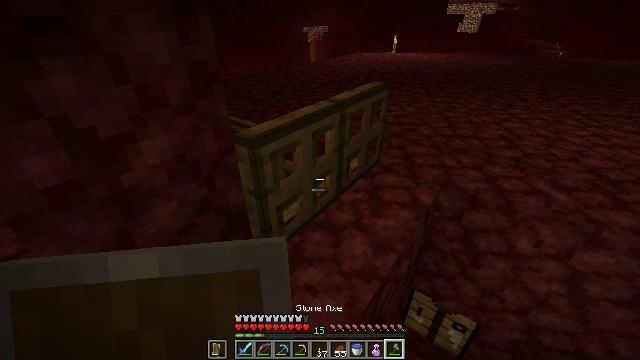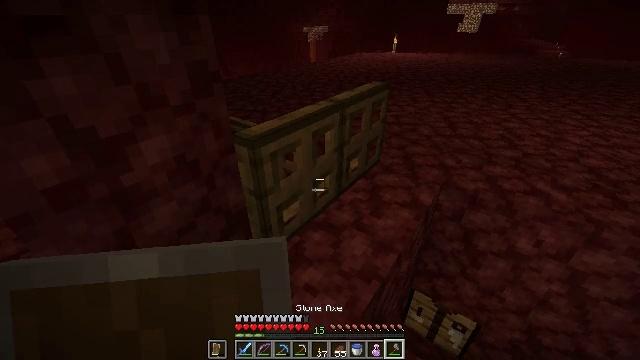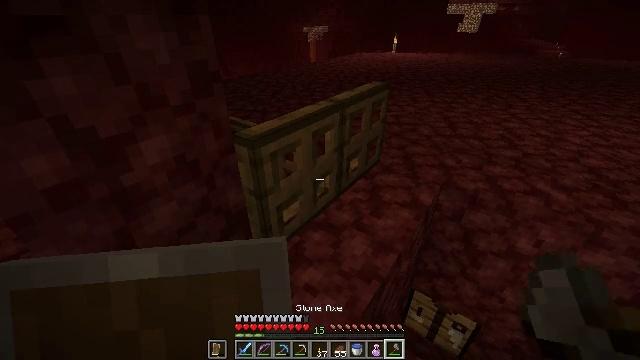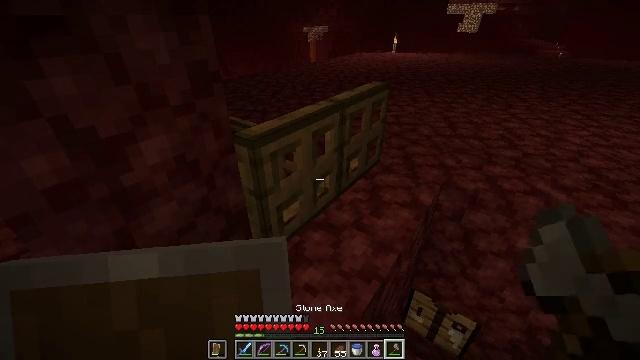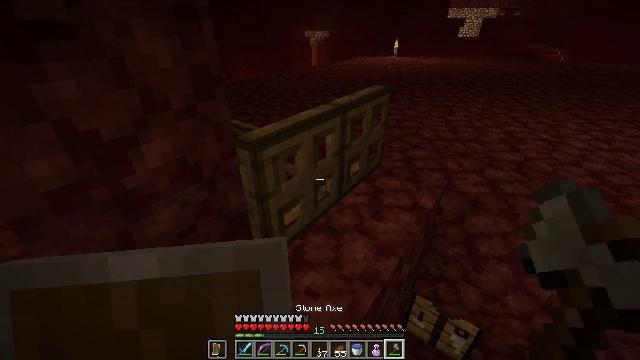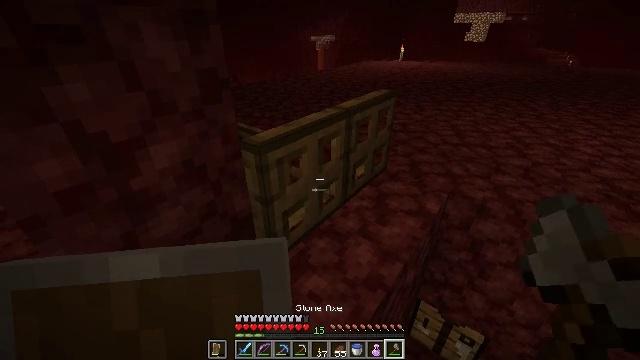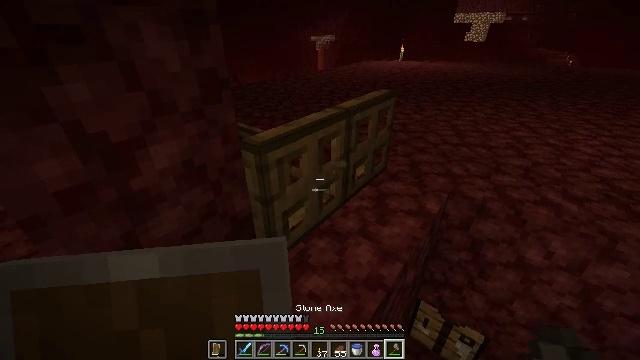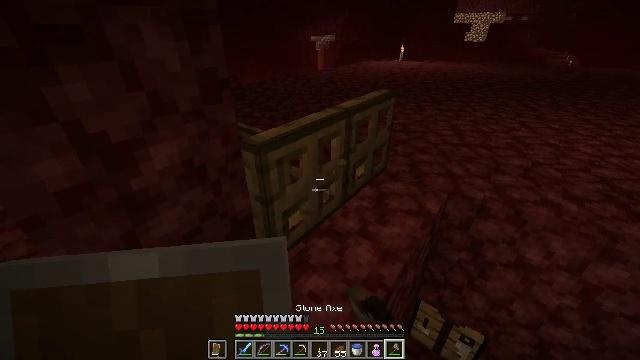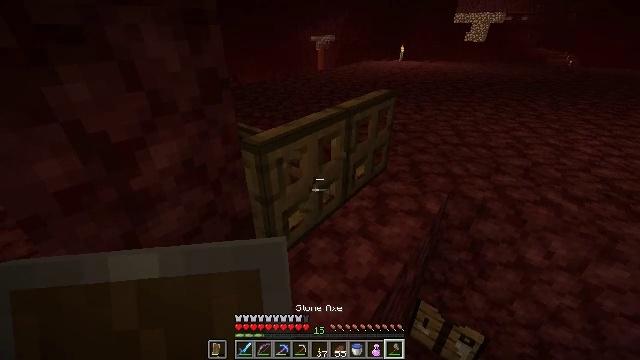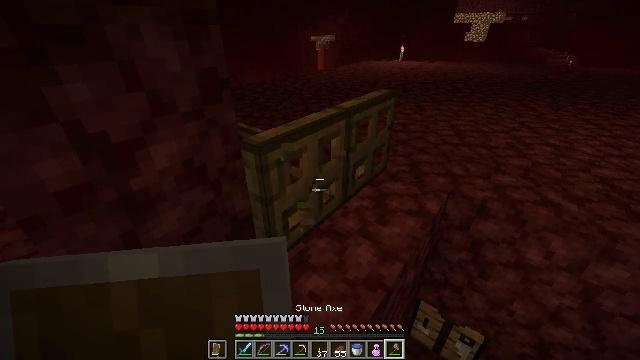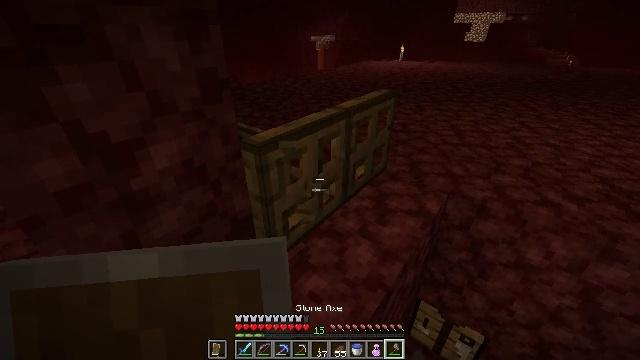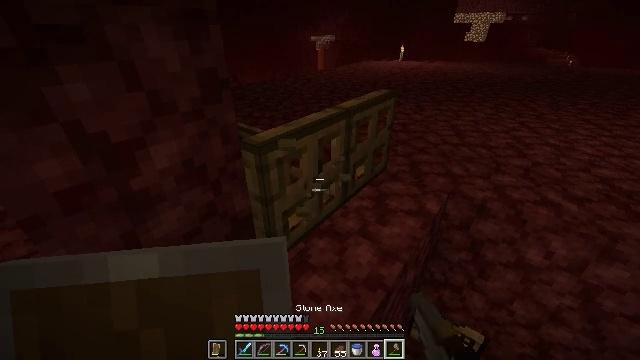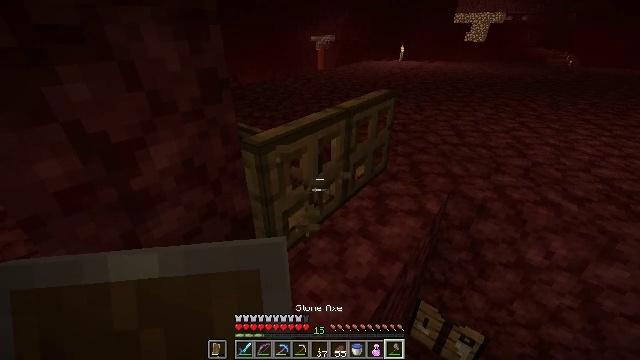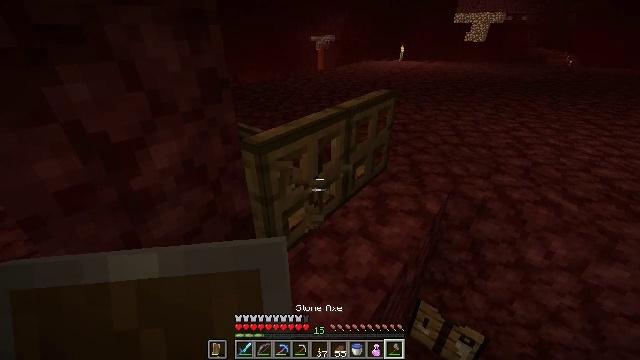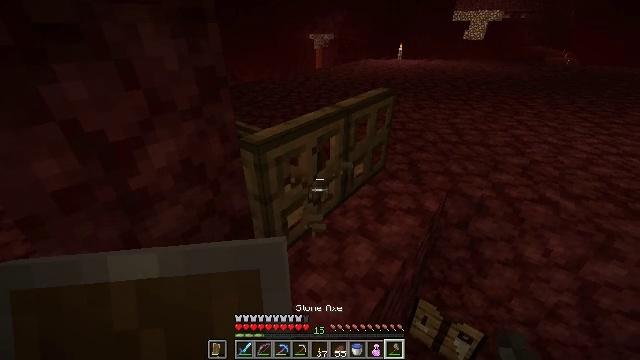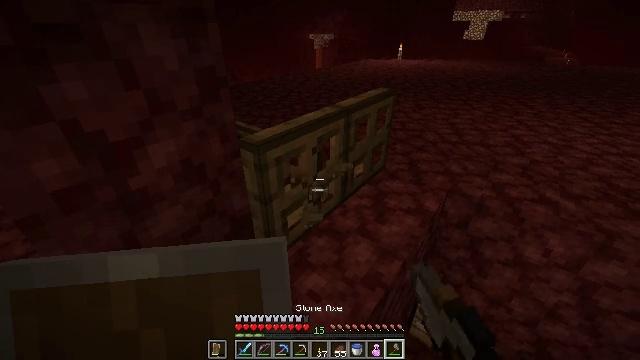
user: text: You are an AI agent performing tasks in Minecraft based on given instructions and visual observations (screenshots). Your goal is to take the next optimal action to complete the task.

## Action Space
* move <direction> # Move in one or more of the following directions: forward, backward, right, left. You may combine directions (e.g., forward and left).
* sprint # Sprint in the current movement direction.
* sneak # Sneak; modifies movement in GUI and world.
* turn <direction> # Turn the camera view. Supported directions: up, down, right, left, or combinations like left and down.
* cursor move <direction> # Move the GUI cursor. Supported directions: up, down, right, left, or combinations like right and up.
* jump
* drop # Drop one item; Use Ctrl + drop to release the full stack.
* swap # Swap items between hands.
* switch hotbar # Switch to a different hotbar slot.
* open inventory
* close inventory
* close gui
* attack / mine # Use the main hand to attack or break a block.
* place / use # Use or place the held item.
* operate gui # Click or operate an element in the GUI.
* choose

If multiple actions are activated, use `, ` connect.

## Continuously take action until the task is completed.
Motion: motion action
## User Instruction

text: Break the oak trapdoor to collect it.
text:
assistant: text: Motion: no_op
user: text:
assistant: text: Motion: no_op
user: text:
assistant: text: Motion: no_op
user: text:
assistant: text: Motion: no_op
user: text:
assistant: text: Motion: turn left
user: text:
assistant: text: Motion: attack / mine
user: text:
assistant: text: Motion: attack / mine
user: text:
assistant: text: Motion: attack / mine
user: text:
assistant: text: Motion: attack / mine
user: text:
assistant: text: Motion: attack / mine
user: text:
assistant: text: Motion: attack / mine
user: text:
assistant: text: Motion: attack / mine
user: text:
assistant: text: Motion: attack / mine
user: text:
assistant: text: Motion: attack / mine
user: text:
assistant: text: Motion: attack / mine
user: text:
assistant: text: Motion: attack / mine
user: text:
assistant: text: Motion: attack / mine
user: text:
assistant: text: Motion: attack / mine
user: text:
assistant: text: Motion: attack / mine
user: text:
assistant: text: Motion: attack / mine
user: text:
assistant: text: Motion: move forward, turn right, attack / mine
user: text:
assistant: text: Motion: move forward, turn right, attack / mine
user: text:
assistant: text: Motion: move forward, attack / mine
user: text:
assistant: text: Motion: move forward, attack / mine
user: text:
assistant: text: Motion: move forward, attack / mine
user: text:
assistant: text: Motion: move forward, turn left and down, attack / mine
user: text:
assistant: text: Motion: attack / mine
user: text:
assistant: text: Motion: turn down, attack / mine
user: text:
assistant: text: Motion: turn down, attack / mine
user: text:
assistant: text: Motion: turn down, attack / mine